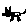
Label: cat